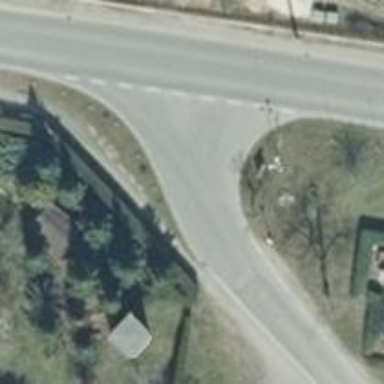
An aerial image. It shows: Tertiary road with asphalt surface.